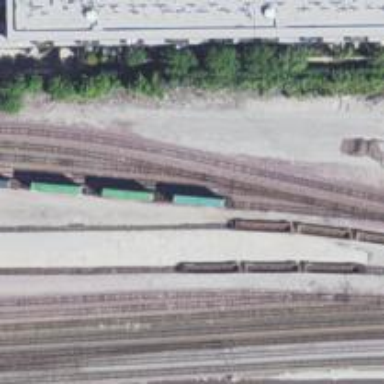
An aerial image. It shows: Railway yard used for servicing trains.